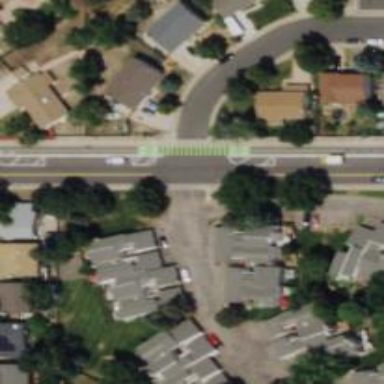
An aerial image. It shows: Road with stop sign.